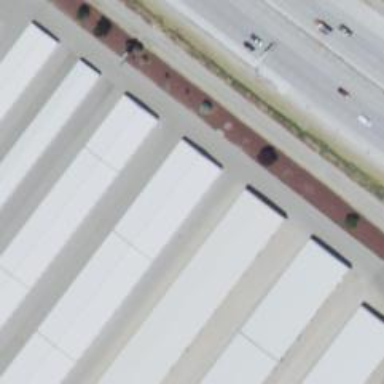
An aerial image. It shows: Warehouse building.